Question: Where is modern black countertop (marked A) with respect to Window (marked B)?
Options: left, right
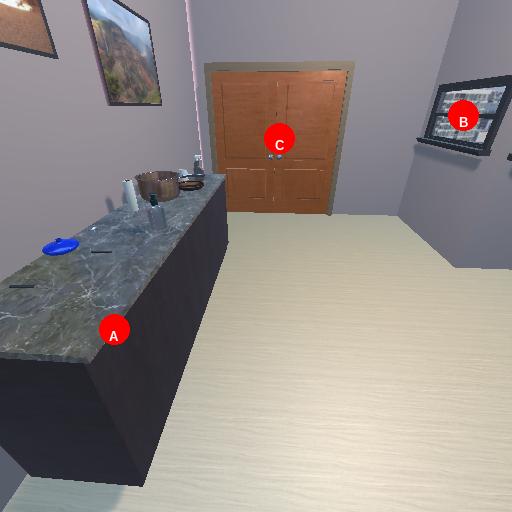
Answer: left